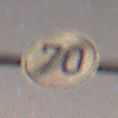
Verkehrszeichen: EndeGeschwindigkeit70
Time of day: Night
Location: Outdoor (Suburban)
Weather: Clear
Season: NotSpecified
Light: Artificial